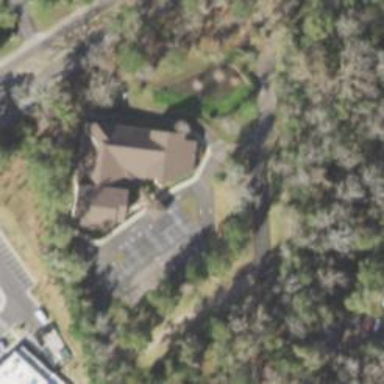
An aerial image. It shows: Place of worship.